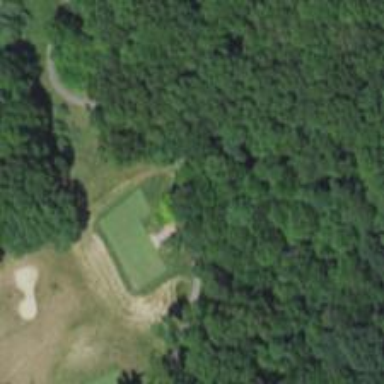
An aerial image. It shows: Path for both road and golf.